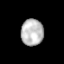
Tissue: lung
Cell type: Epithelial cells
Senescence score: 0.2199
Nuclear area (px): 584
Mean DAPI intensity: 187.396